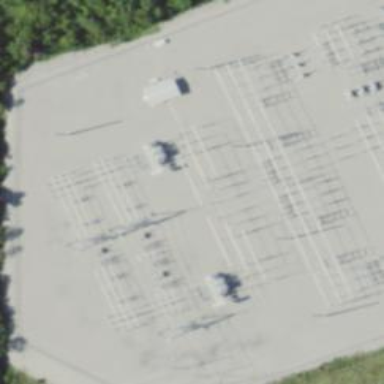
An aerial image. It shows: Switch used for power control.